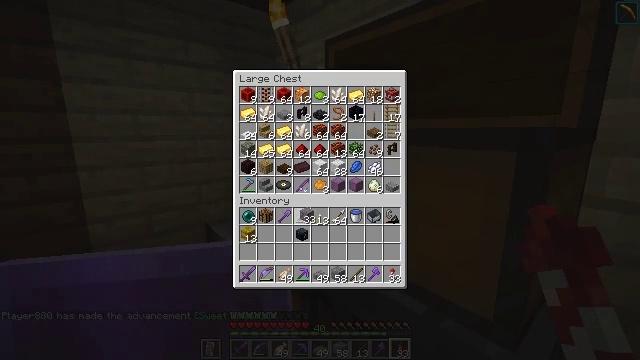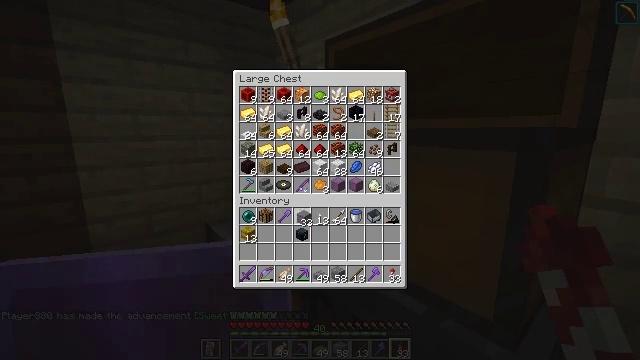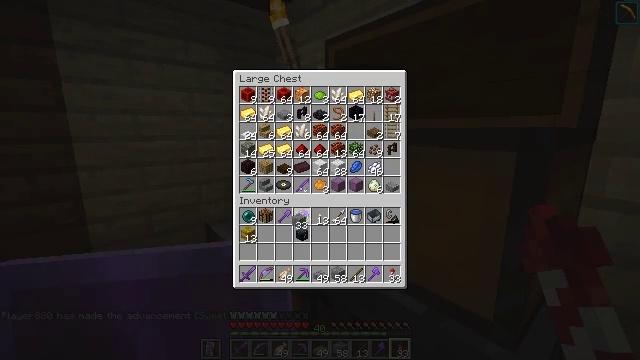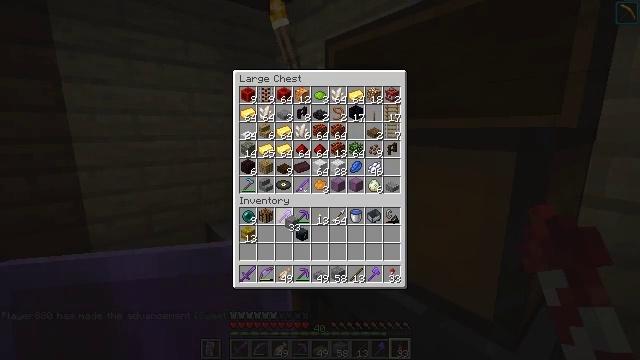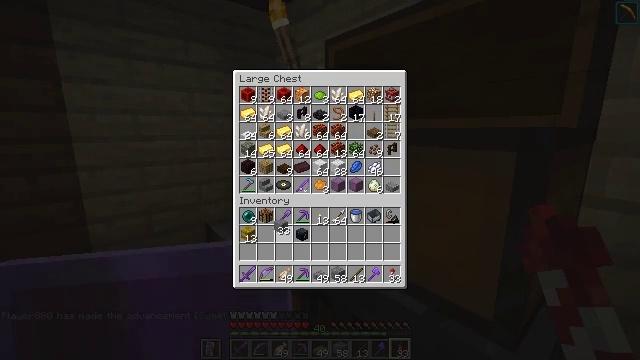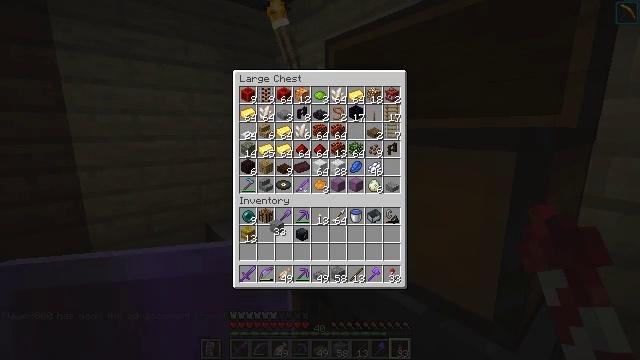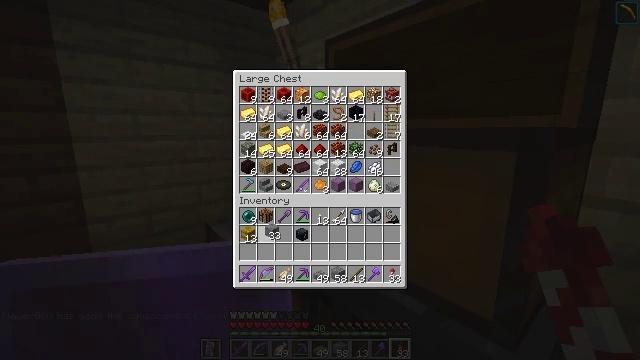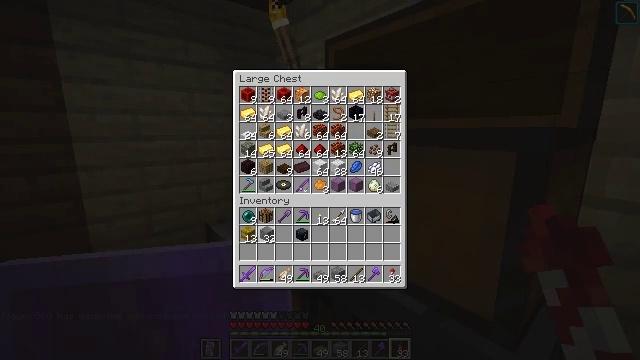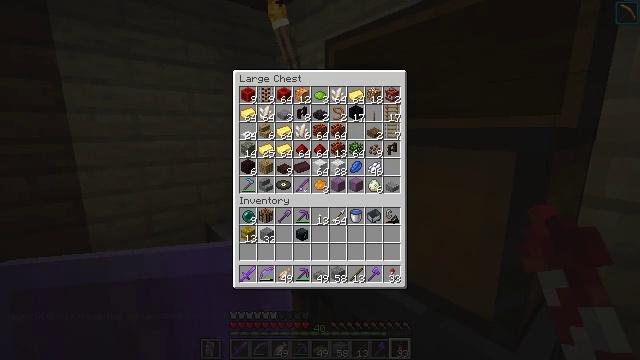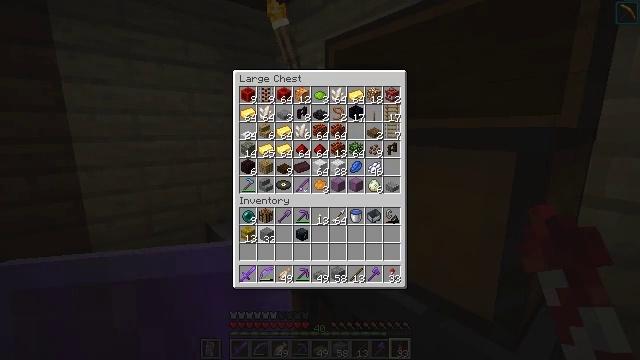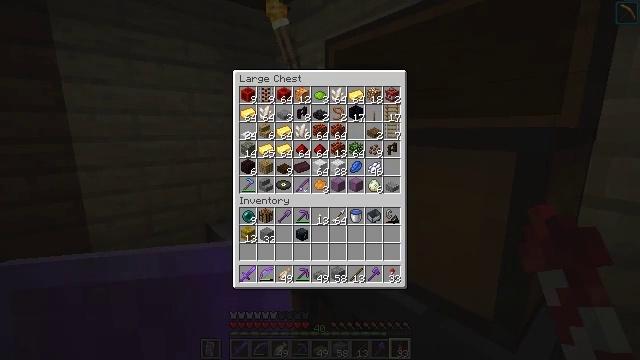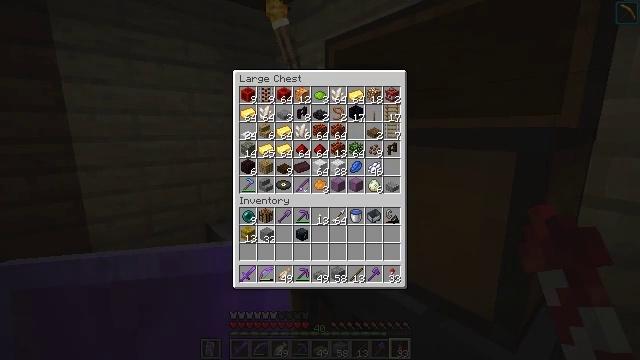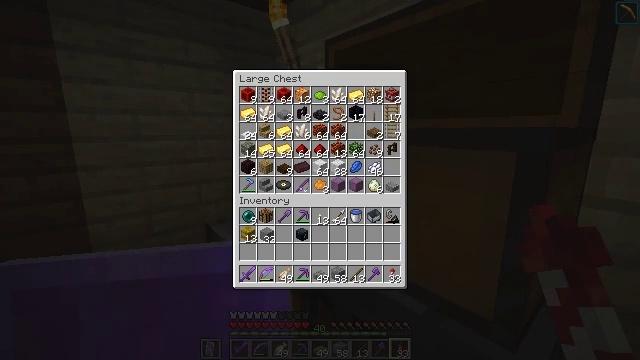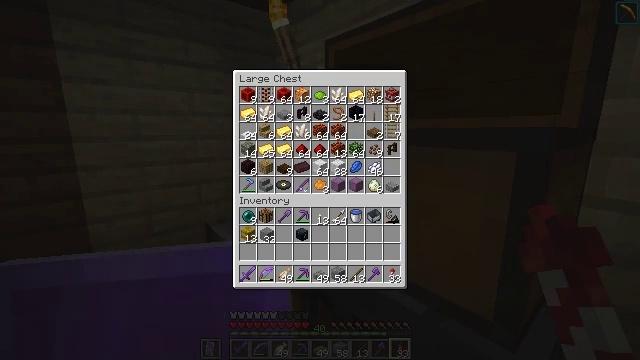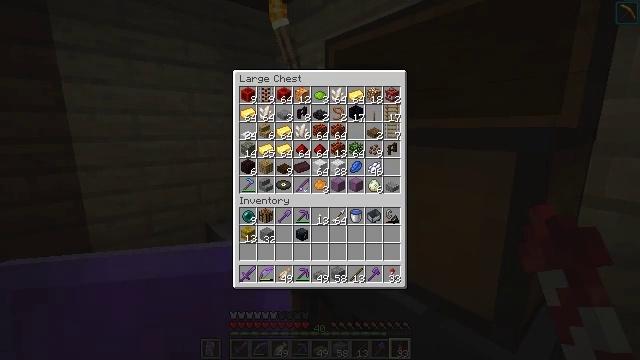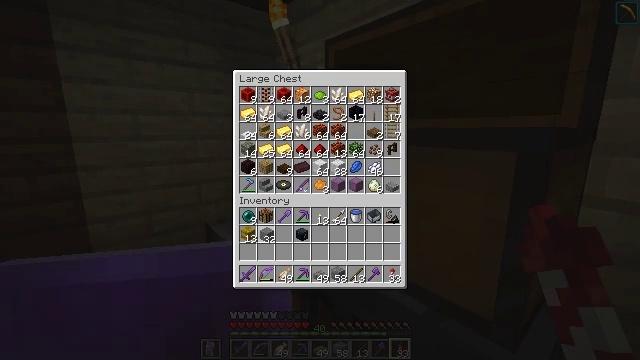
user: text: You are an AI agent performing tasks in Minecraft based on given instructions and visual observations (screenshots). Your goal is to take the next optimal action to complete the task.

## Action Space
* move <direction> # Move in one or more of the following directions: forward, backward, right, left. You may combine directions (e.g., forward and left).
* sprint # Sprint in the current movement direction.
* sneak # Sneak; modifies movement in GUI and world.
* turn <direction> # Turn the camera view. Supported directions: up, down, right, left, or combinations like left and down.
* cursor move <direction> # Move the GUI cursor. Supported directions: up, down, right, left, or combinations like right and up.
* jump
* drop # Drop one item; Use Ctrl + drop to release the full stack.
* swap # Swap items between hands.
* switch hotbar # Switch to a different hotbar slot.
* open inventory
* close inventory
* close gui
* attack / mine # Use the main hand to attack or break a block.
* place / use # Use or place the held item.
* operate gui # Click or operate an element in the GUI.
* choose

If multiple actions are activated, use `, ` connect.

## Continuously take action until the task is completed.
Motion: motion action
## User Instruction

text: Assemble a stonecutter at the crafting table.
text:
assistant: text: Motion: no_op
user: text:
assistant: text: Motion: no_op
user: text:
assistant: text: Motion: turn left
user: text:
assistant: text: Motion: turn left
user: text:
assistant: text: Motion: no_op
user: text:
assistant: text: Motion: no_op
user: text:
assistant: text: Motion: no_op
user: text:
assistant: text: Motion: no_op
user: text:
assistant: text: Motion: no_op
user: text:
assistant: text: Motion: no_op
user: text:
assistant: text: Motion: use / place
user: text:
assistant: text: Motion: use / place
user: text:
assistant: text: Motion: use / place
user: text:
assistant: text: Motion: no_op
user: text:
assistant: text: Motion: use / place
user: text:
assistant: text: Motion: use / place
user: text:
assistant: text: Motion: use / place
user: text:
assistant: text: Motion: no_op
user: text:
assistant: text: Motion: use / place
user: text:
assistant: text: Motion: use / place
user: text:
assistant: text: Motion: use / place
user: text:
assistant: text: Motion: use / place
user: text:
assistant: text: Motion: no_op
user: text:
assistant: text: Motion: no_op
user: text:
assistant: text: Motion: no_op
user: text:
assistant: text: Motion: no_op
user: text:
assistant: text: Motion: no_op
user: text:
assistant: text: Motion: no_op
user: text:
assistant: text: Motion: no_op
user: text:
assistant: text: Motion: no_op